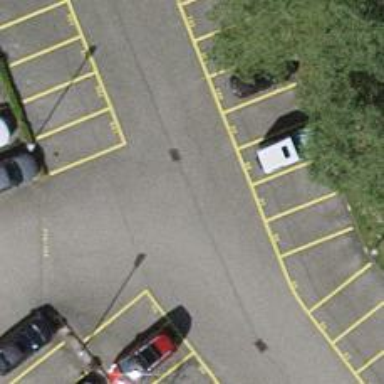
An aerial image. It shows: Road serving as parking aisle.